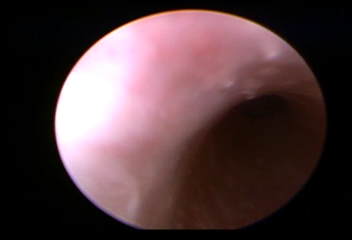
Modality: WLC
Class: Normal mucosa
Bladder cancer association: No